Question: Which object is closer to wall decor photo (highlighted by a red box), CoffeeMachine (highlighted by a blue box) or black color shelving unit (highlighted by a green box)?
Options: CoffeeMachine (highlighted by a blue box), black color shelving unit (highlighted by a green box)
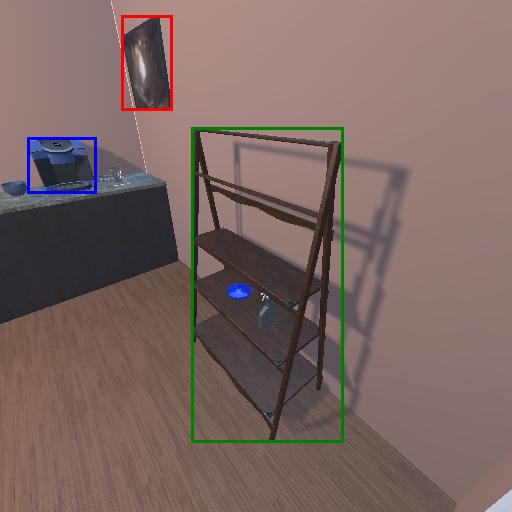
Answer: CoffeeMachine (highlighted by a blue box)